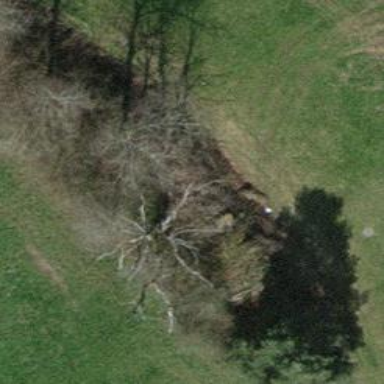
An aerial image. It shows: Deciduous broadleaved tree.